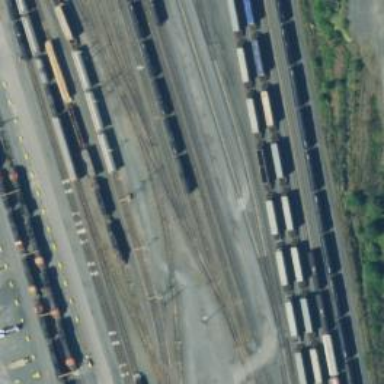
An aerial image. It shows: Railway yard in service.